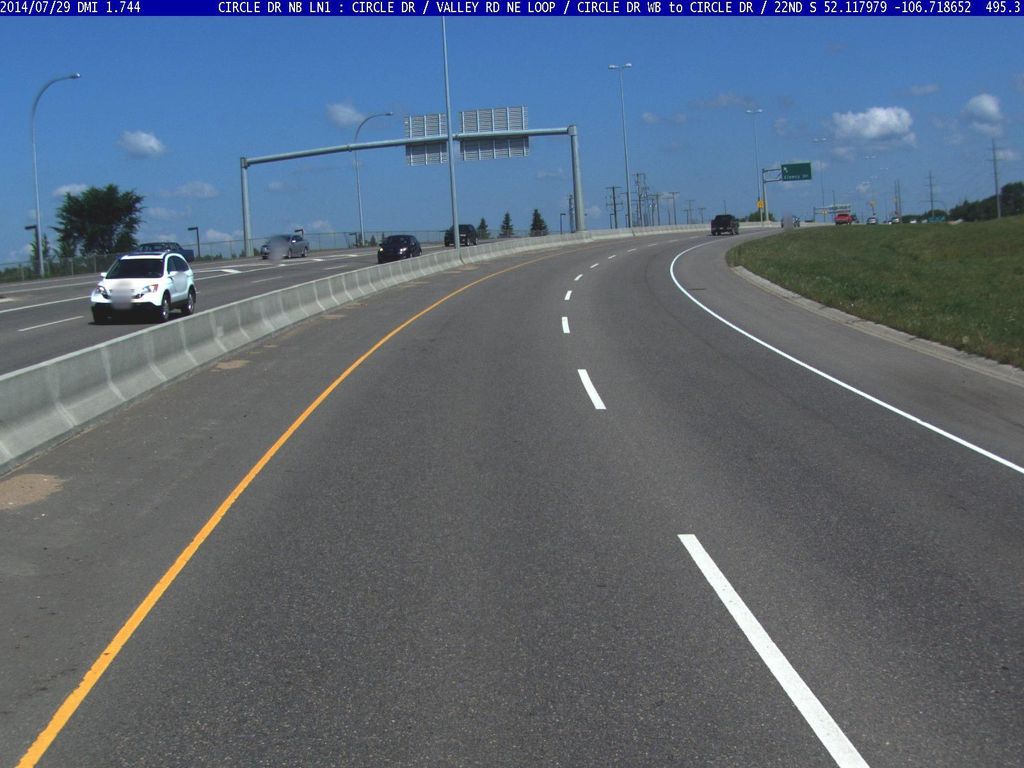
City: saskatoon